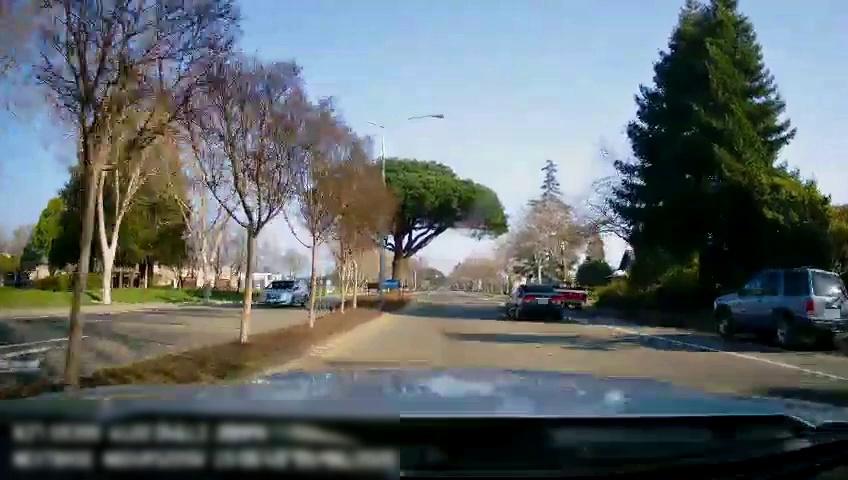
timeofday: Day
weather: Sunny
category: Drivable Space
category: Drivable Space
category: Vehicles | SUV
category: Vehicles | Truck
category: Vehicles | Car
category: Vehicles | Car
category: Lanes | Current Lane
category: Lanes | Opposite Lane